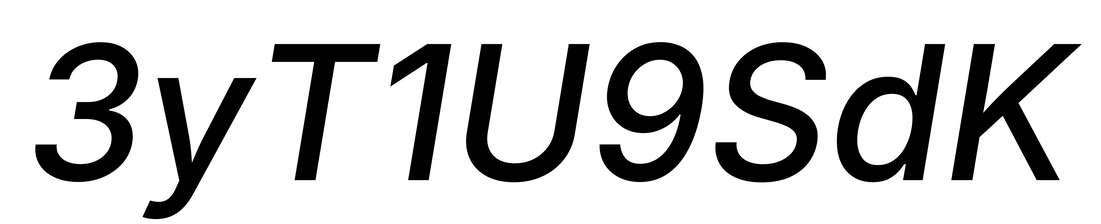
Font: Inter-Italic_Medium_Italic